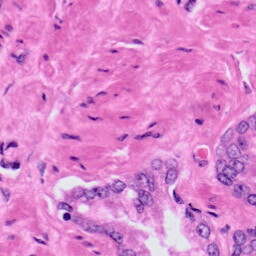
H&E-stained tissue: Prostate